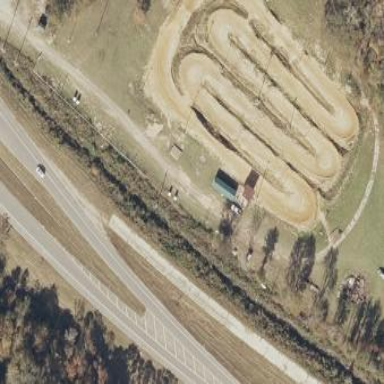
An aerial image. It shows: Motocross raceway for off-road sports.